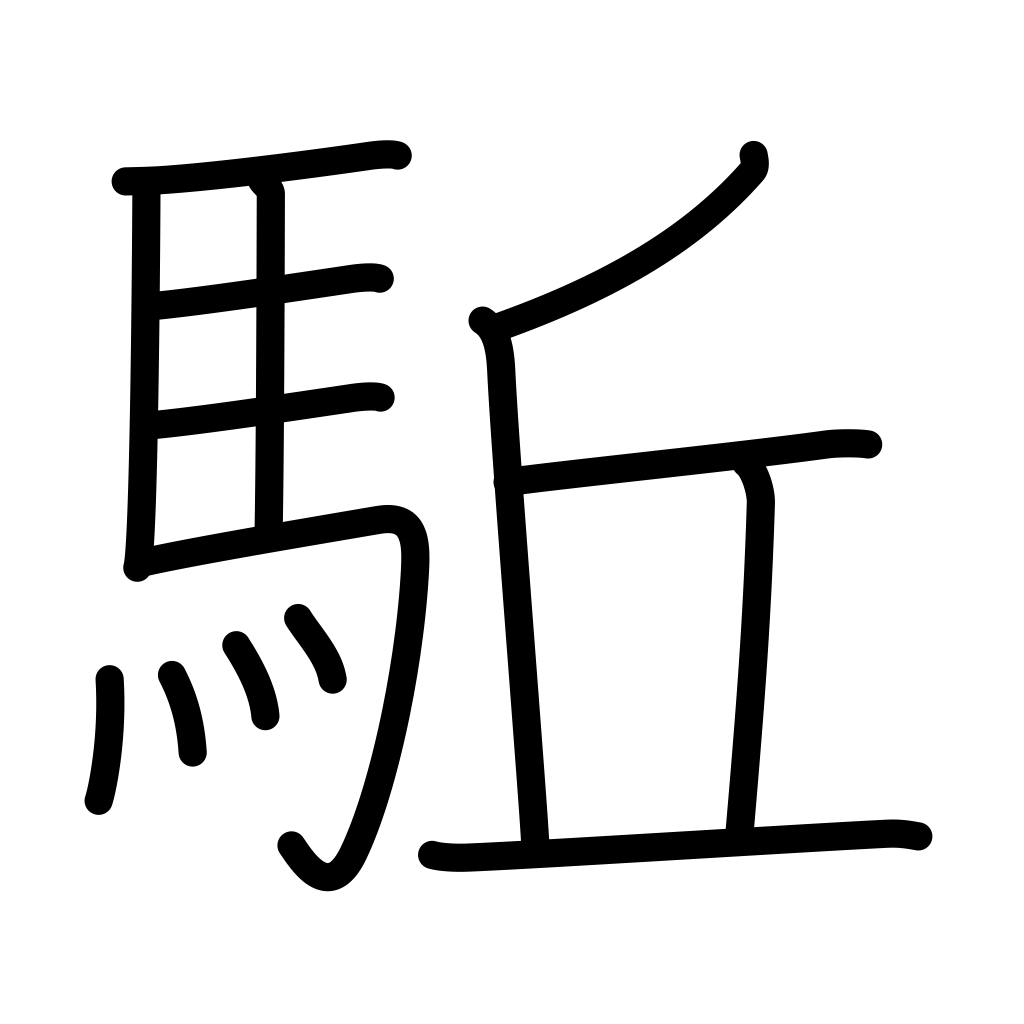
Meaning: run, gallop, advance